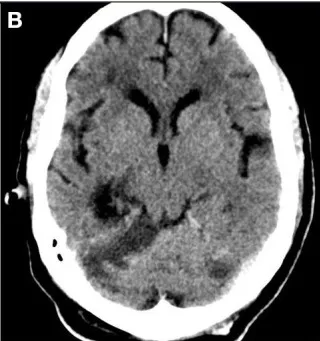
Prior infarct. Rostral to caudal (A-D) non-contrast computed tomographic axial slices of the head performed 2 years prior to current admission demonstrates hypoattenuation and parenchymal volume loss in the right parasagittal occipital lobe compatible with an old posterior cerebral artery territory infarct, as well as acute infarct in the territory of the bilateral superior cerebellar arteries.
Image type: radiology (ct)